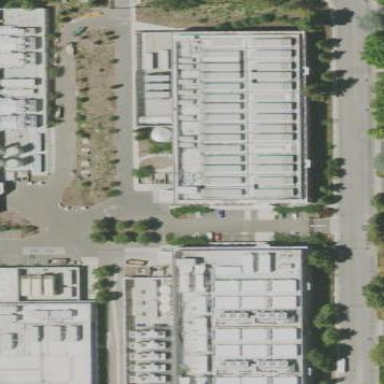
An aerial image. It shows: Gray commercial building with flat roof.